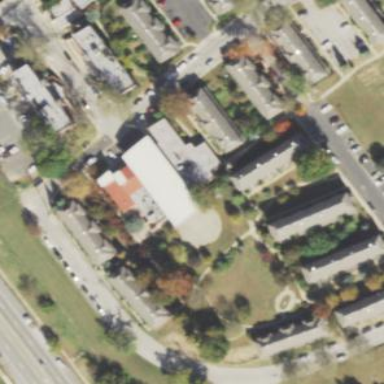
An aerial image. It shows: Community center building.